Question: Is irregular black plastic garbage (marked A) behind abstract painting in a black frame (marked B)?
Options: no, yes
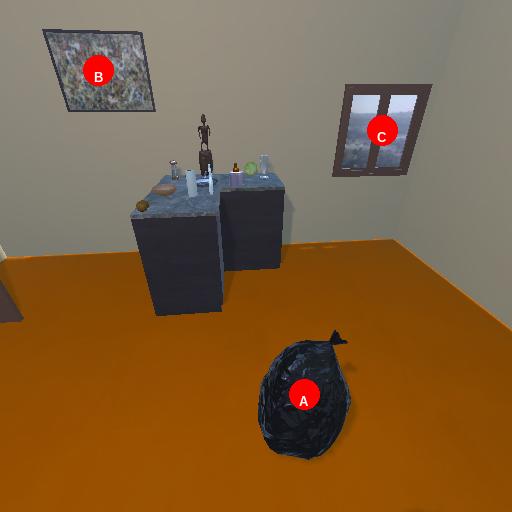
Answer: no